Field crop: maize
Growth stage: 2
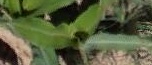
Species: maize